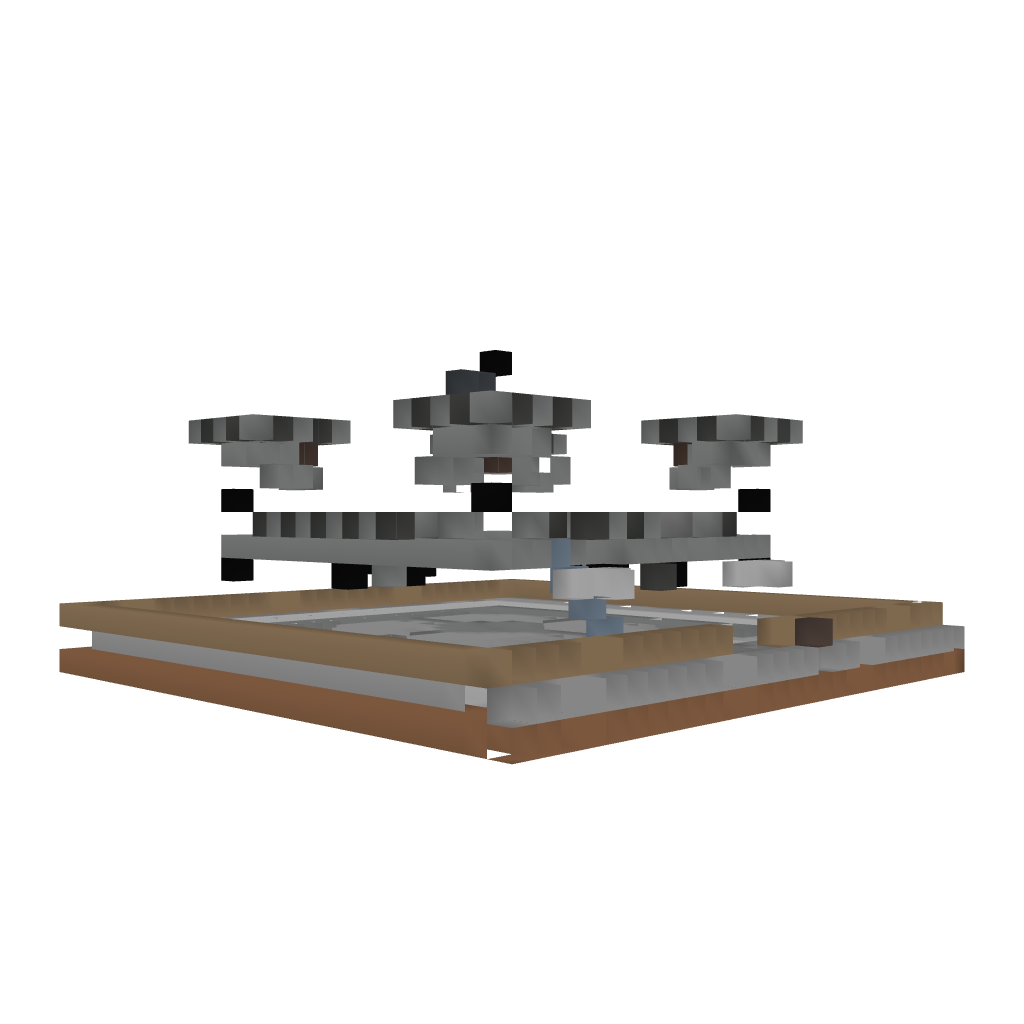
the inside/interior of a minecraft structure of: Small Medieval Castle